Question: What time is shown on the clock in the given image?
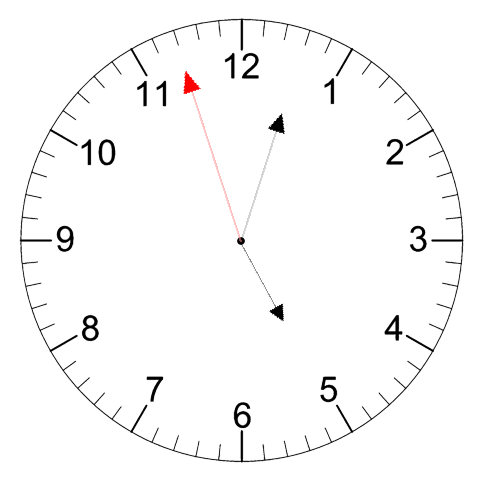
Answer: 05:02:57